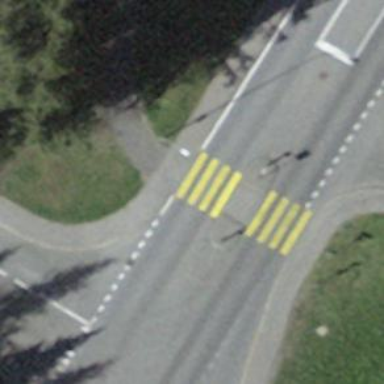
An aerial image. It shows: Footway.